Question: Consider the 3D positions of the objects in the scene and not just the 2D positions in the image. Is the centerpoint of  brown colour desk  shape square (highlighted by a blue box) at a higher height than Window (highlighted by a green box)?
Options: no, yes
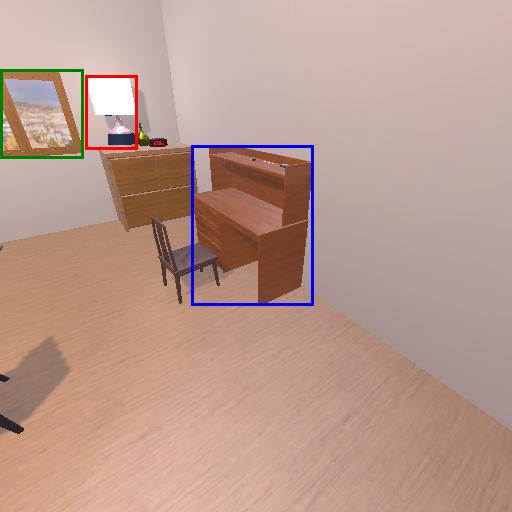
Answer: no